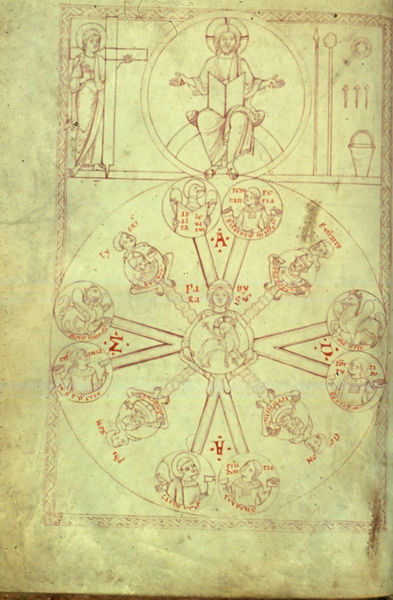
Titel: Dialogus de laudibus sanctae crucis
Standort: Herkunftsort: Regensburg (EU - D - B)
Institution: München, Bayerische Staatsbibliothek
Schlagwörter: zeichnung, sonne, thron, nägel, lamm, buch, kreuz, seite, pergament, christus, schwamm, markus, mandorla, apostel, buchmalerei, passion, evangelisten, weltenrichter, leidenswerkzeug